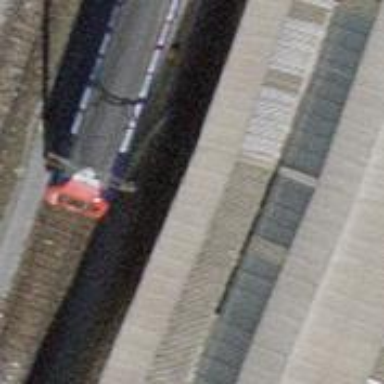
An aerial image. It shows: Single-track railway yard.